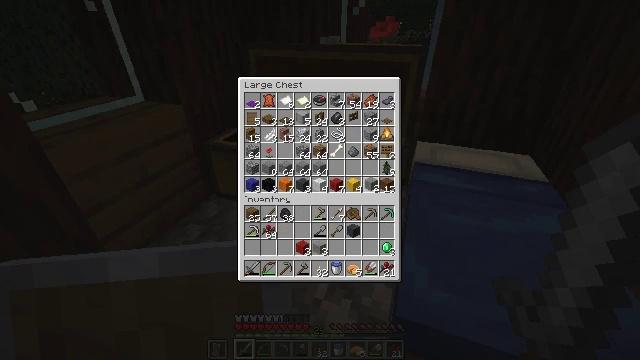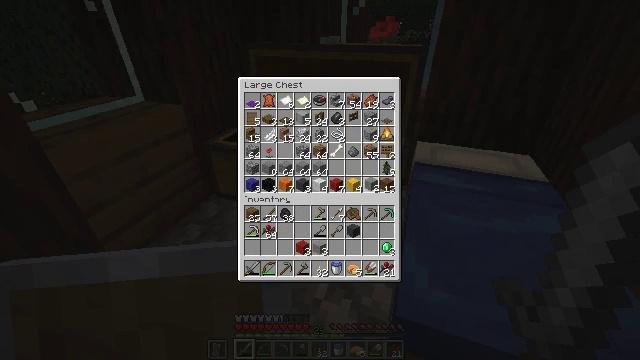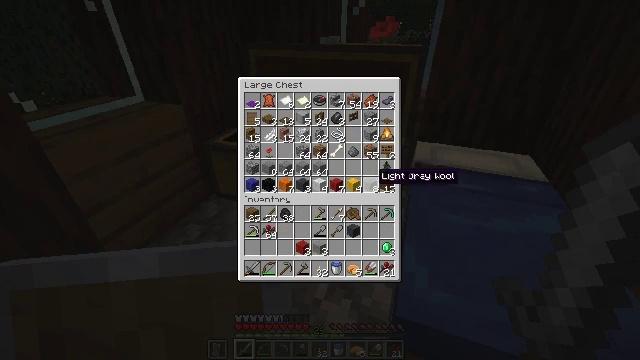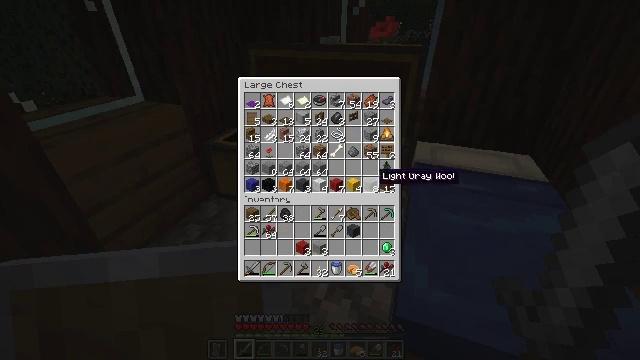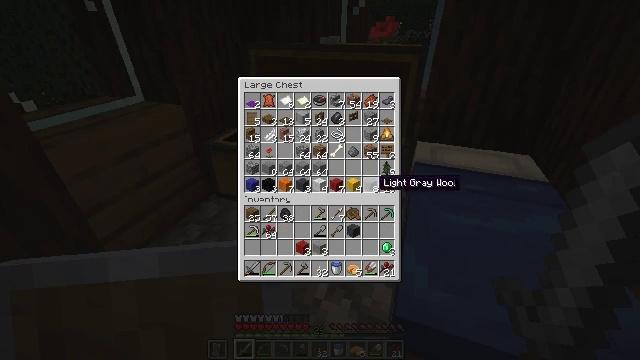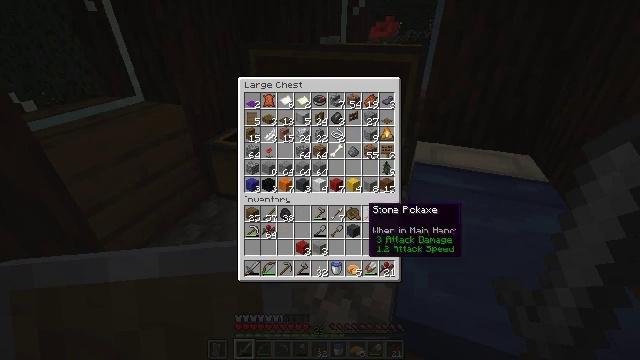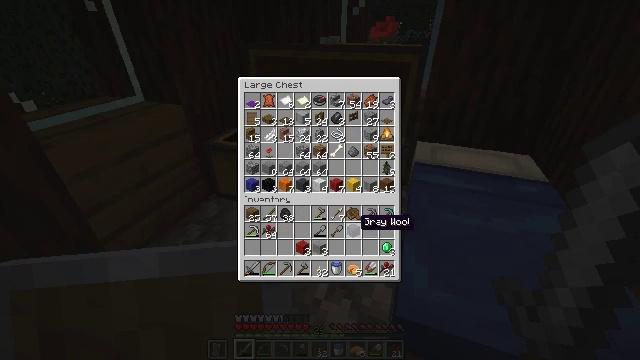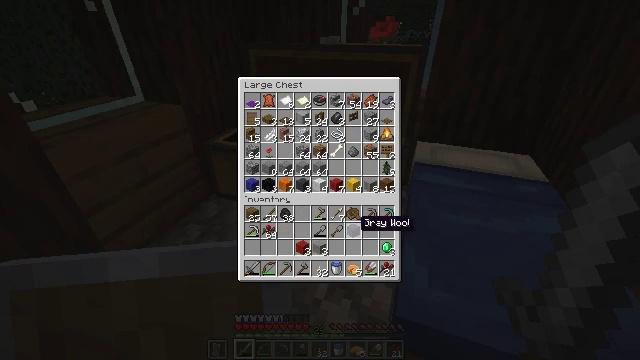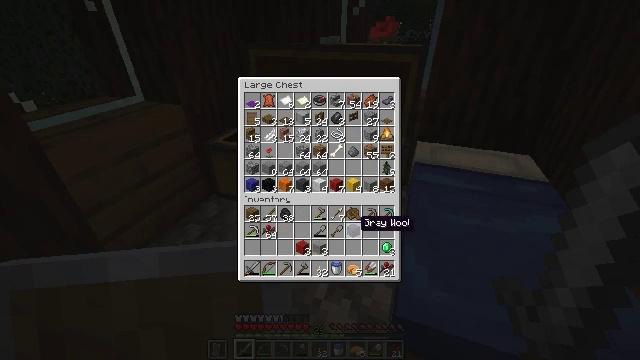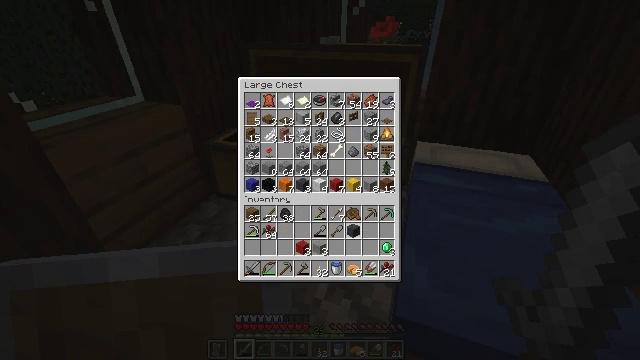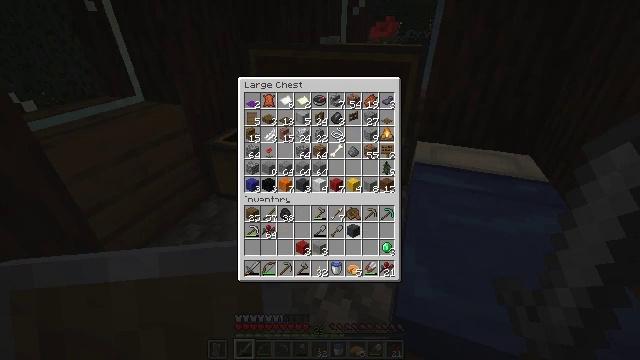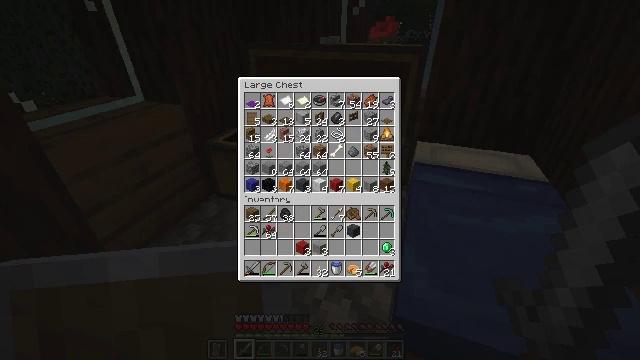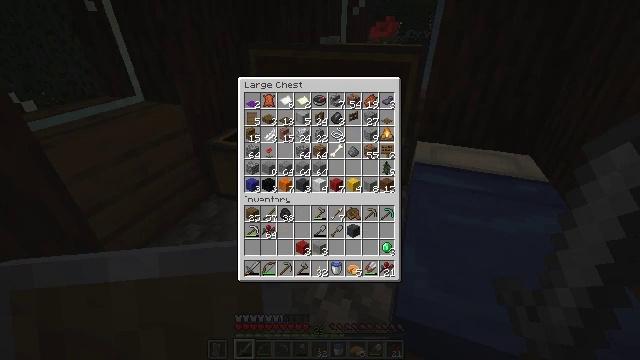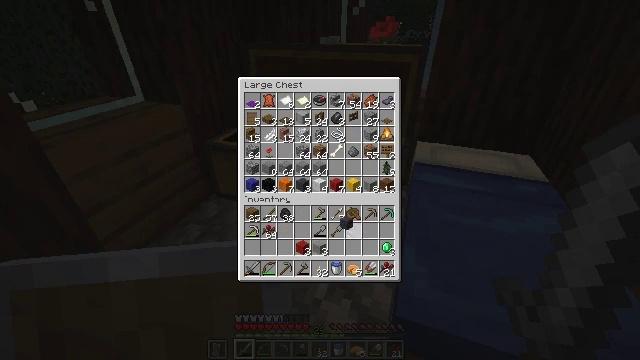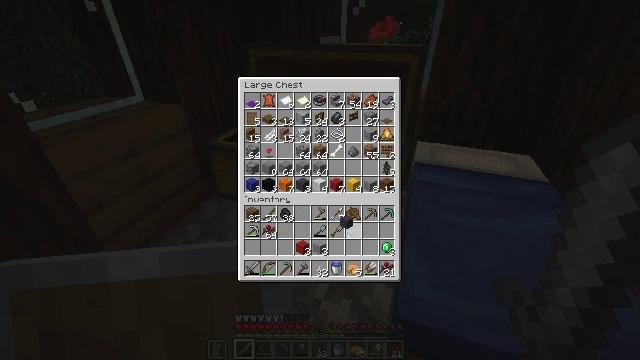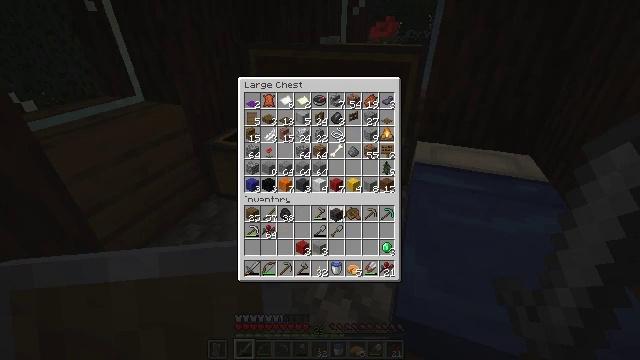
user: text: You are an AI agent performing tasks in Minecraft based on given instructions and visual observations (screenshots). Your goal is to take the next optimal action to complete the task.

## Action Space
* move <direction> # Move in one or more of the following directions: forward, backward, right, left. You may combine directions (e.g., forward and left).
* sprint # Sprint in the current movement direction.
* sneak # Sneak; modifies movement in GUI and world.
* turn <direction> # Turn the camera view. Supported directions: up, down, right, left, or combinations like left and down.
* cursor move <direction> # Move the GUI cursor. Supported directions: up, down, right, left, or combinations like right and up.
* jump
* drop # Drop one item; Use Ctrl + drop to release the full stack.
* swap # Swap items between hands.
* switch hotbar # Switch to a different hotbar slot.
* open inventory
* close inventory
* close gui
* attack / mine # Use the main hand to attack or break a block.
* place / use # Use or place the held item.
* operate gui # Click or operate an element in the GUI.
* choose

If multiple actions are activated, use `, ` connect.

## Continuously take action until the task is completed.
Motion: motion action
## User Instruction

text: Create a light gray bed using the necessary materials.
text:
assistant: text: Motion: operate gui
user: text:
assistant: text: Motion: no_op
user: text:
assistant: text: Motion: no_op
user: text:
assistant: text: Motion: no_op
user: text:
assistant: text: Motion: cursor move left and down
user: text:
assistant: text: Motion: cursor move left and down
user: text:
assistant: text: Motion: no_op
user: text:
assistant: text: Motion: no_op
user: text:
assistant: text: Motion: operate gui
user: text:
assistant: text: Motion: operate gui
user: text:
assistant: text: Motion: no_op
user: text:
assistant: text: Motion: no_op
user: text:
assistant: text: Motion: cursor move left and up
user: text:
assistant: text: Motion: no_op
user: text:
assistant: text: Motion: cursor move left and up
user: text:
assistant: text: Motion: cursor move left and up
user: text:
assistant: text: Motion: no_op
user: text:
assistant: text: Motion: no_op
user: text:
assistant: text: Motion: cursor move left
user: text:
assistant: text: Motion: no_op
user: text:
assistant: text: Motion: operate gui
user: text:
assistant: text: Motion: operate gui
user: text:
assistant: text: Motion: no_op
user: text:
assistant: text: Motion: no_op
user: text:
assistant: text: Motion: cursor move right
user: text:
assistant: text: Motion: cursor move right and down
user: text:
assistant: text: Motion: cursor move right
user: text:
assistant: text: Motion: no_op
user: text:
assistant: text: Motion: cursor move right
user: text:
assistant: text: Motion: cursor move right